Question: Using html/css, I want to create a perfect circle with two lines of centered text like in the image below. What is the cleanest/most elegant way that will work in modern browsers? Do I have to declare a width and height or can I just use padding/border-radius?
<URL>
'''
<h2 class="score">92 <br>
<span class="text">Overall</span>
</h2>
'''
'''
.score {
font-family: Arial;
text-align: center;
background: #DCAA38;
border-radius: 50%;
padding: 15px;
font-size: 30px;
color: #fff;
margin-bottom: 0;
}
.text {
position: relative;
margin-top: -20px !important;
font-weight: 100;
font-size: 12px;
}
'''

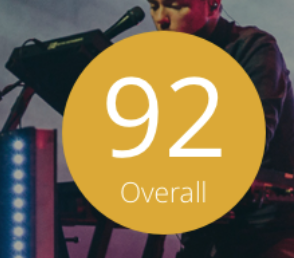
Answer: please see here: <URL> you need to create square first
'''
.container {
max-width: 500px;
}
.score {
font-family: Arial;
text-align: center;
background: #DCAA38;
border-radius: 100px;
padding: 15px;
font-size: 30px;
height:100px;
width:100px;
color: #fff;
margin-bottom: 0;
}
.text {
position: relative;
margin-top: -20px !important;
font-weight: 100;
font-size: 12px;
}
'''